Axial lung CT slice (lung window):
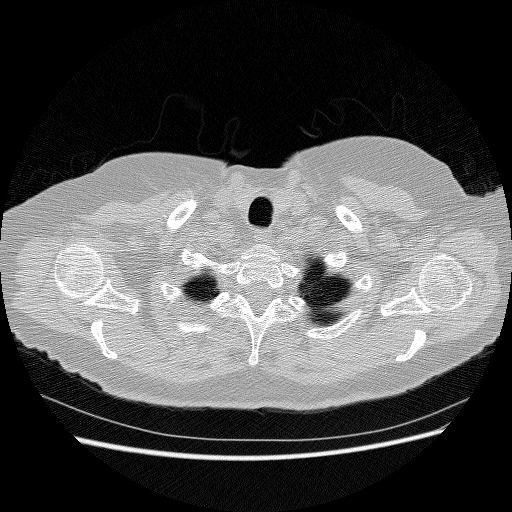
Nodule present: no